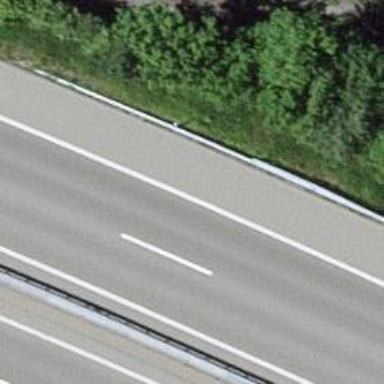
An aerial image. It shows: Asphalt motorway.